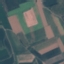
Land use / land cover class: AnnualCrop